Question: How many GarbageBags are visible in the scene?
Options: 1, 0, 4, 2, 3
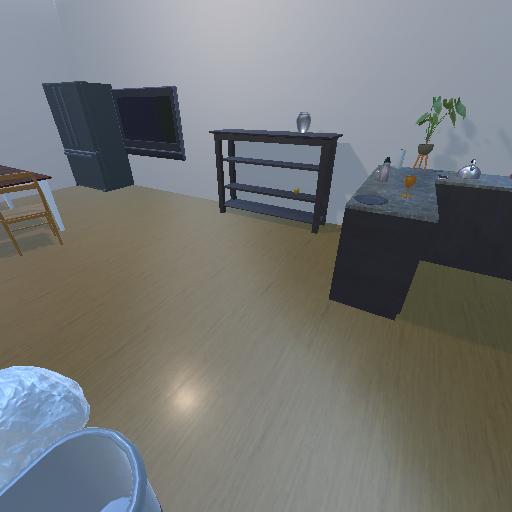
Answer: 1